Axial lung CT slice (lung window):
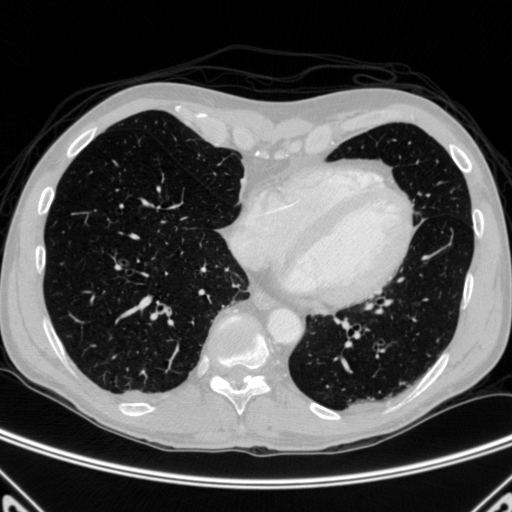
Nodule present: no